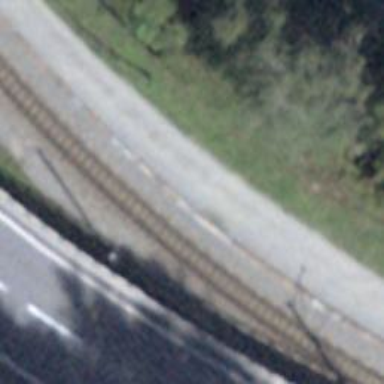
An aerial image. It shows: Narrow-gauge railway track with electrified contact line. The railway has one track.